Question: When I display a html page in Android WebView, there is always a blue overlay on the clicked element which has a href or a javascript function hooked. How do I get rid of this blue overlay?

Source Code
'''
<html>
<head>
<title>Blue Overlay</title>
<style>
*{margin:0;padding:0;/* get rid of the default 2 pixels margin */
}
body{background-color: #000000;}
/* button-related CSS */
a.button{
background: url("img/icon_bt.png") no-repeat scroll center center transparent;
display: block;
text-decoration: none;/*remove the blue underline*/
width: 70px;
height: 70px;
margin: 50px;
}
a.button:active{
background-image: url("img/icon_bt_pressed.png");
}
</style>
</head>
<body>
<a class="button" href="#"></a>
</body>
</html>
'''
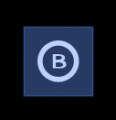
Answer: I've <URL>:
'''
a:button {
...
-webkit-tap-highlight-color: rgba(0,0,0,0);
}
'''